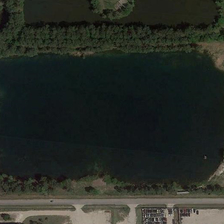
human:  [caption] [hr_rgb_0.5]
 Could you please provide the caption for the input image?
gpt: many trees were planted around the pond .

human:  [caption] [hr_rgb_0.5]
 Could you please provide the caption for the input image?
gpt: there is a pond beside the road .

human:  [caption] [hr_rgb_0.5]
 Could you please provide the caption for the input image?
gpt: there is a pond beside the road .

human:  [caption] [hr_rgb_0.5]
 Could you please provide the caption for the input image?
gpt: many trees were planted around the pond .

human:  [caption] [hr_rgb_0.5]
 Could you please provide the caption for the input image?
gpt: there is a pond beside the road .